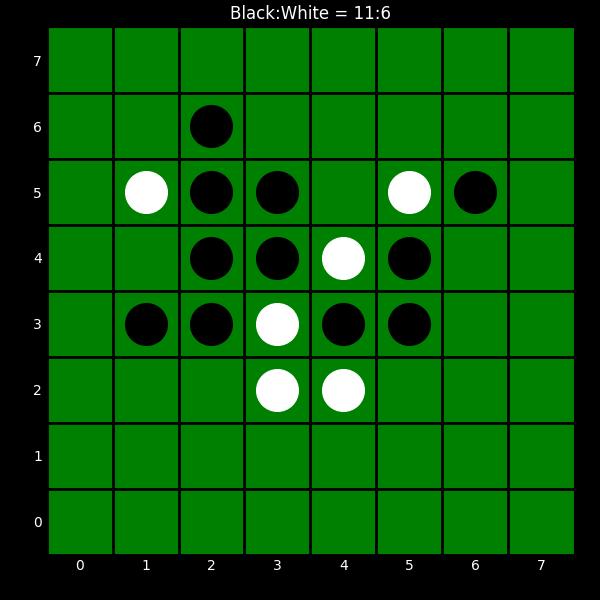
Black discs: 11
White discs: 6